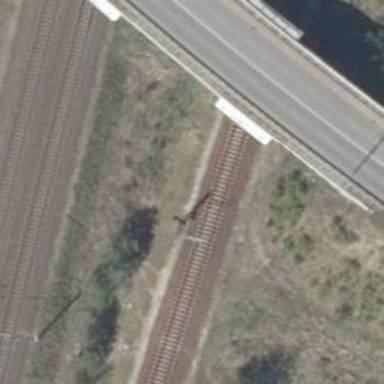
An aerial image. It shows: Railway milestone with catenary mast.